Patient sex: M
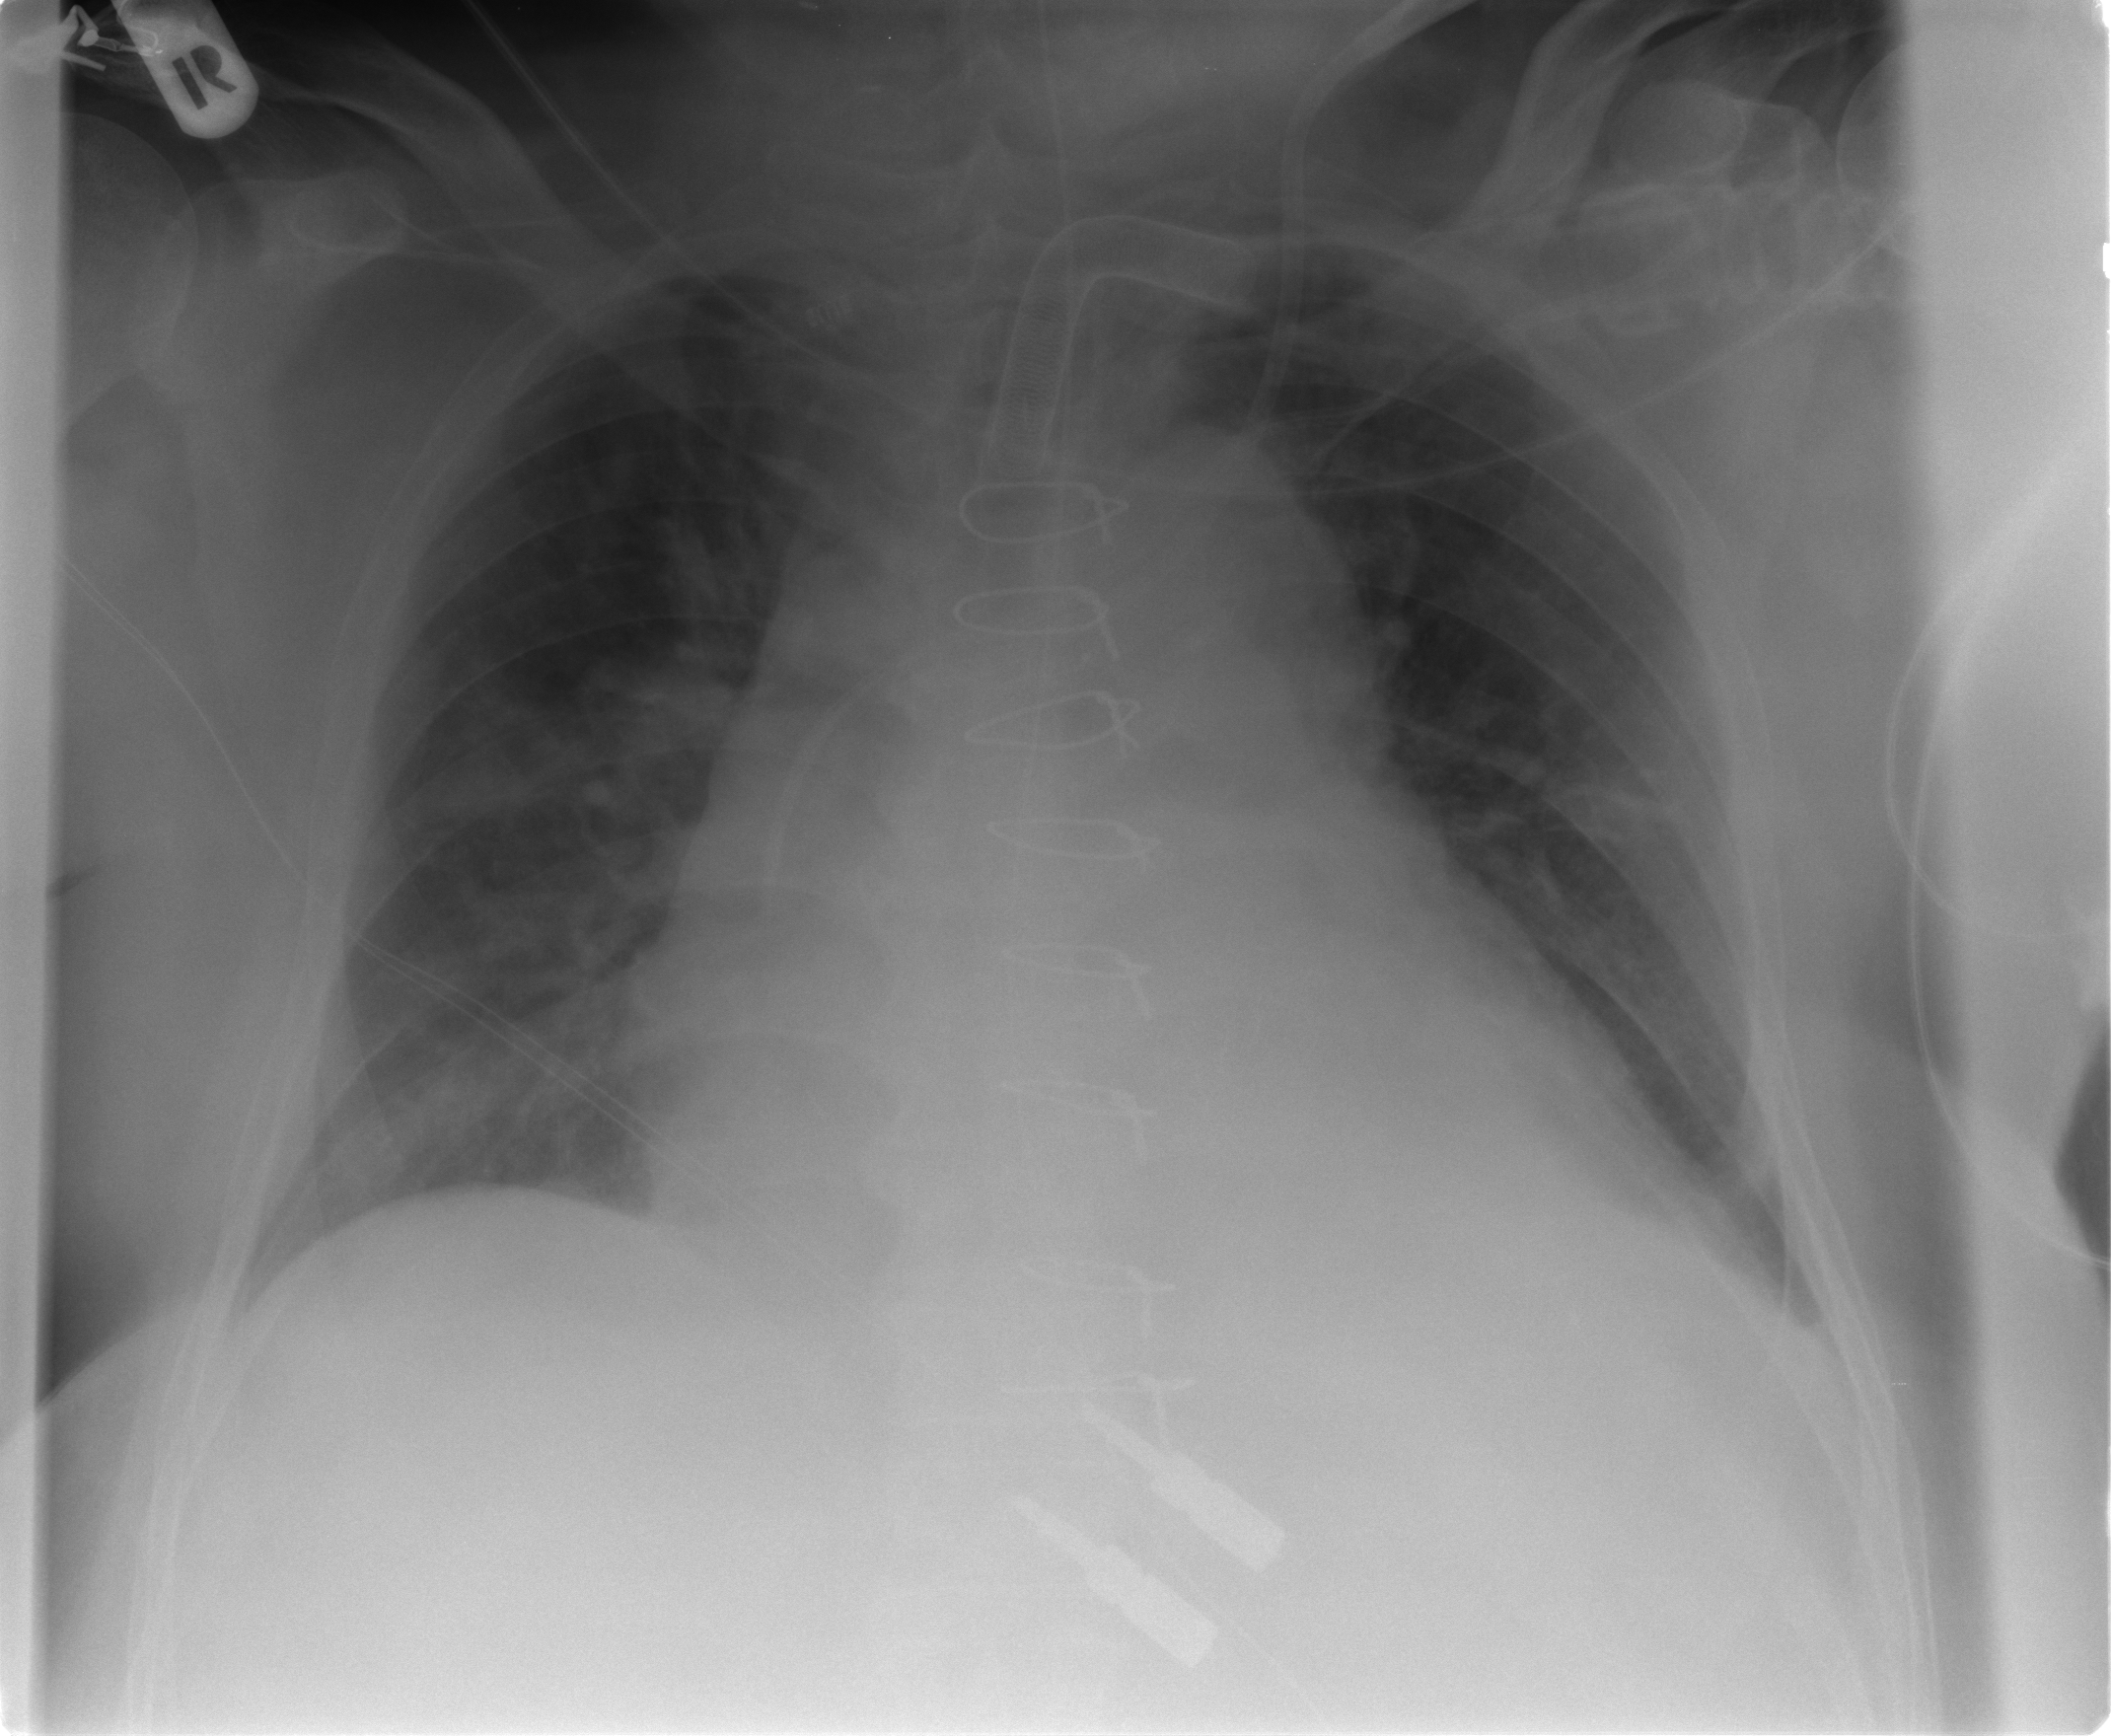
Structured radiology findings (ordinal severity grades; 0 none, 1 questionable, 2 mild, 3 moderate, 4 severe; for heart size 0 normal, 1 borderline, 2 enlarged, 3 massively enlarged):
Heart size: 2
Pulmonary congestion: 2
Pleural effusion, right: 0
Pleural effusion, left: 0
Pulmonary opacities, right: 0
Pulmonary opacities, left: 0
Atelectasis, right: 1
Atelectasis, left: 2